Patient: sex M, age 60
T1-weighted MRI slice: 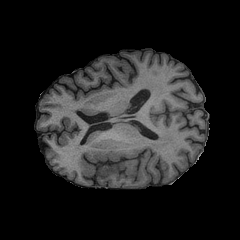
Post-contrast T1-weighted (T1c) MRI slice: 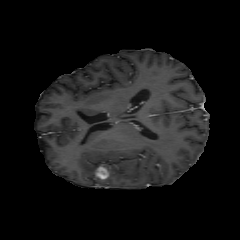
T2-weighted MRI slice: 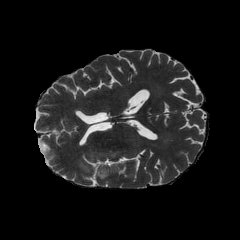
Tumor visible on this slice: yes
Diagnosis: Glioblastoma, IDH-wildtype
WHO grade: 4